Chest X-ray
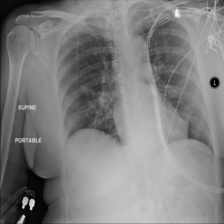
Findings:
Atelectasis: negative
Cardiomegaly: negative
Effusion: negative
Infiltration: positive
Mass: negative
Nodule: negative
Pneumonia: negative
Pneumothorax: negative
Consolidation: negative
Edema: negative
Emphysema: negative
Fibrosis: negative
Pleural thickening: negative
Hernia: negative